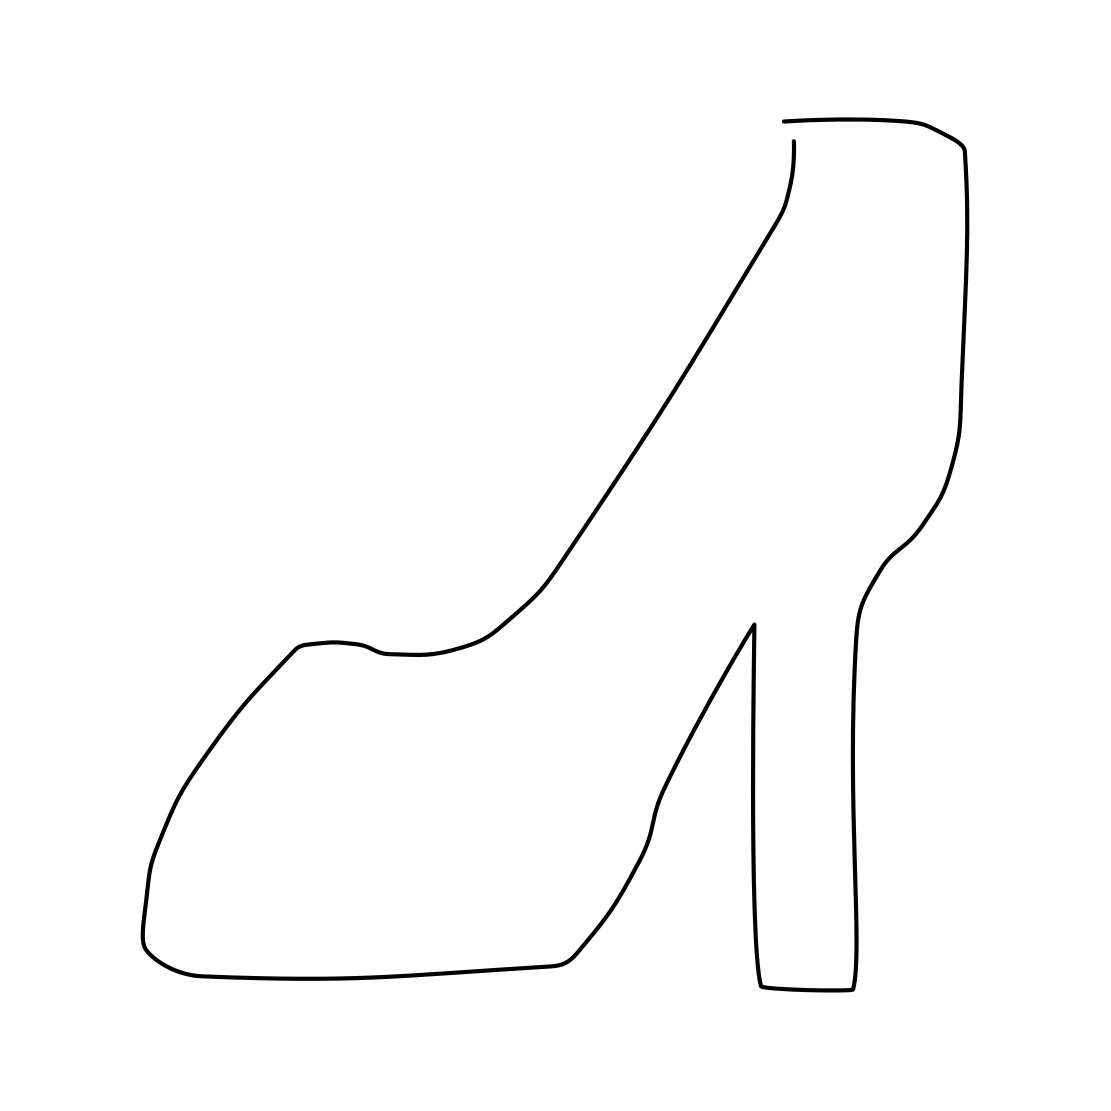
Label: shoe